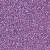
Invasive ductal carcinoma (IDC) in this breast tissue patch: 1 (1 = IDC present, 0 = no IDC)